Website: macys
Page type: account-dashboard
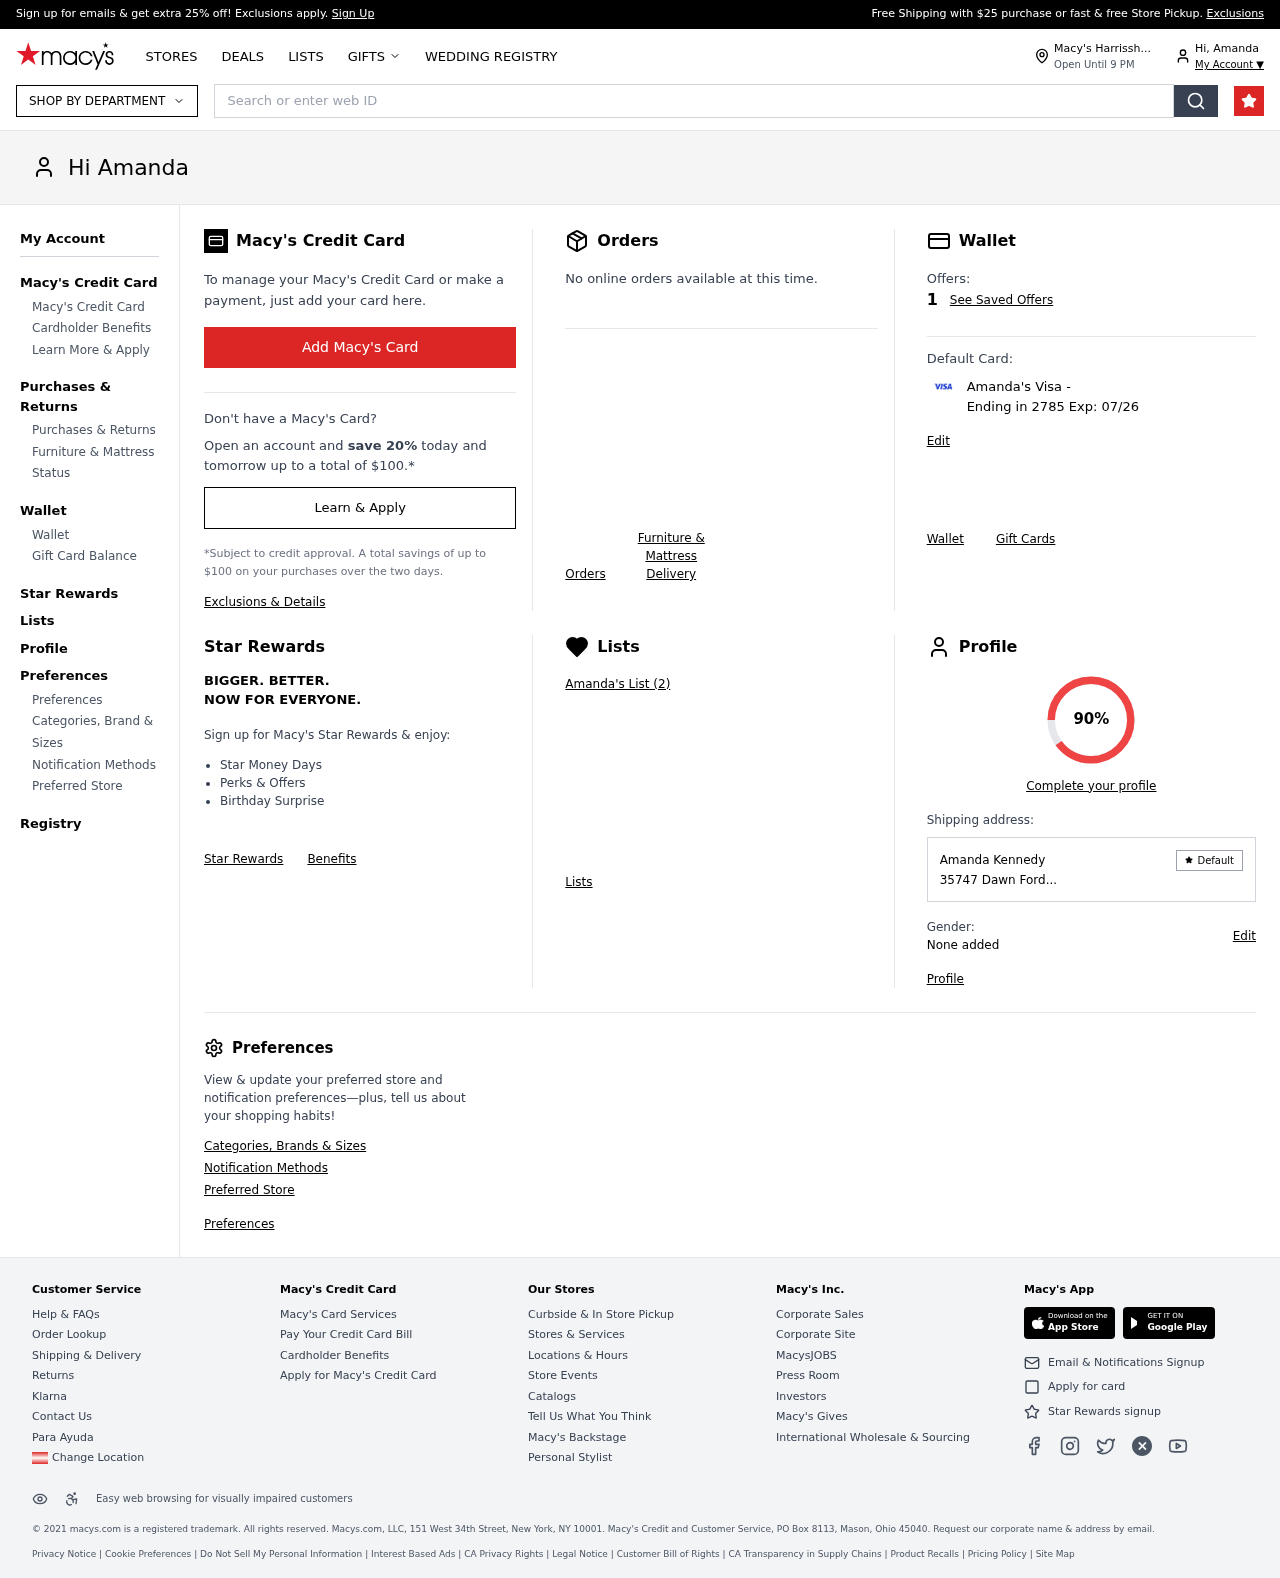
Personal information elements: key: PII_CARD_LAST4
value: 2785
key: PII_CARD_TYPE
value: Visa
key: PII_CITY
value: Harrissh
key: PII_FIRSTNAME
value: Amanda
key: PII_FULLNAME
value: Amanda Kennedy
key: PII_STREET
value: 35747 Dawn Ford
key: PII_CARD_EXPIRY
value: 07/26
Search elements: key: HEADER_SEARCH
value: Search or enter web ID